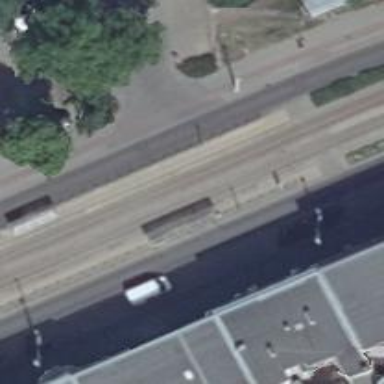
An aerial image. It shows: Asphalt service road along tram railway with electrified contact lines.